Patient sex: M
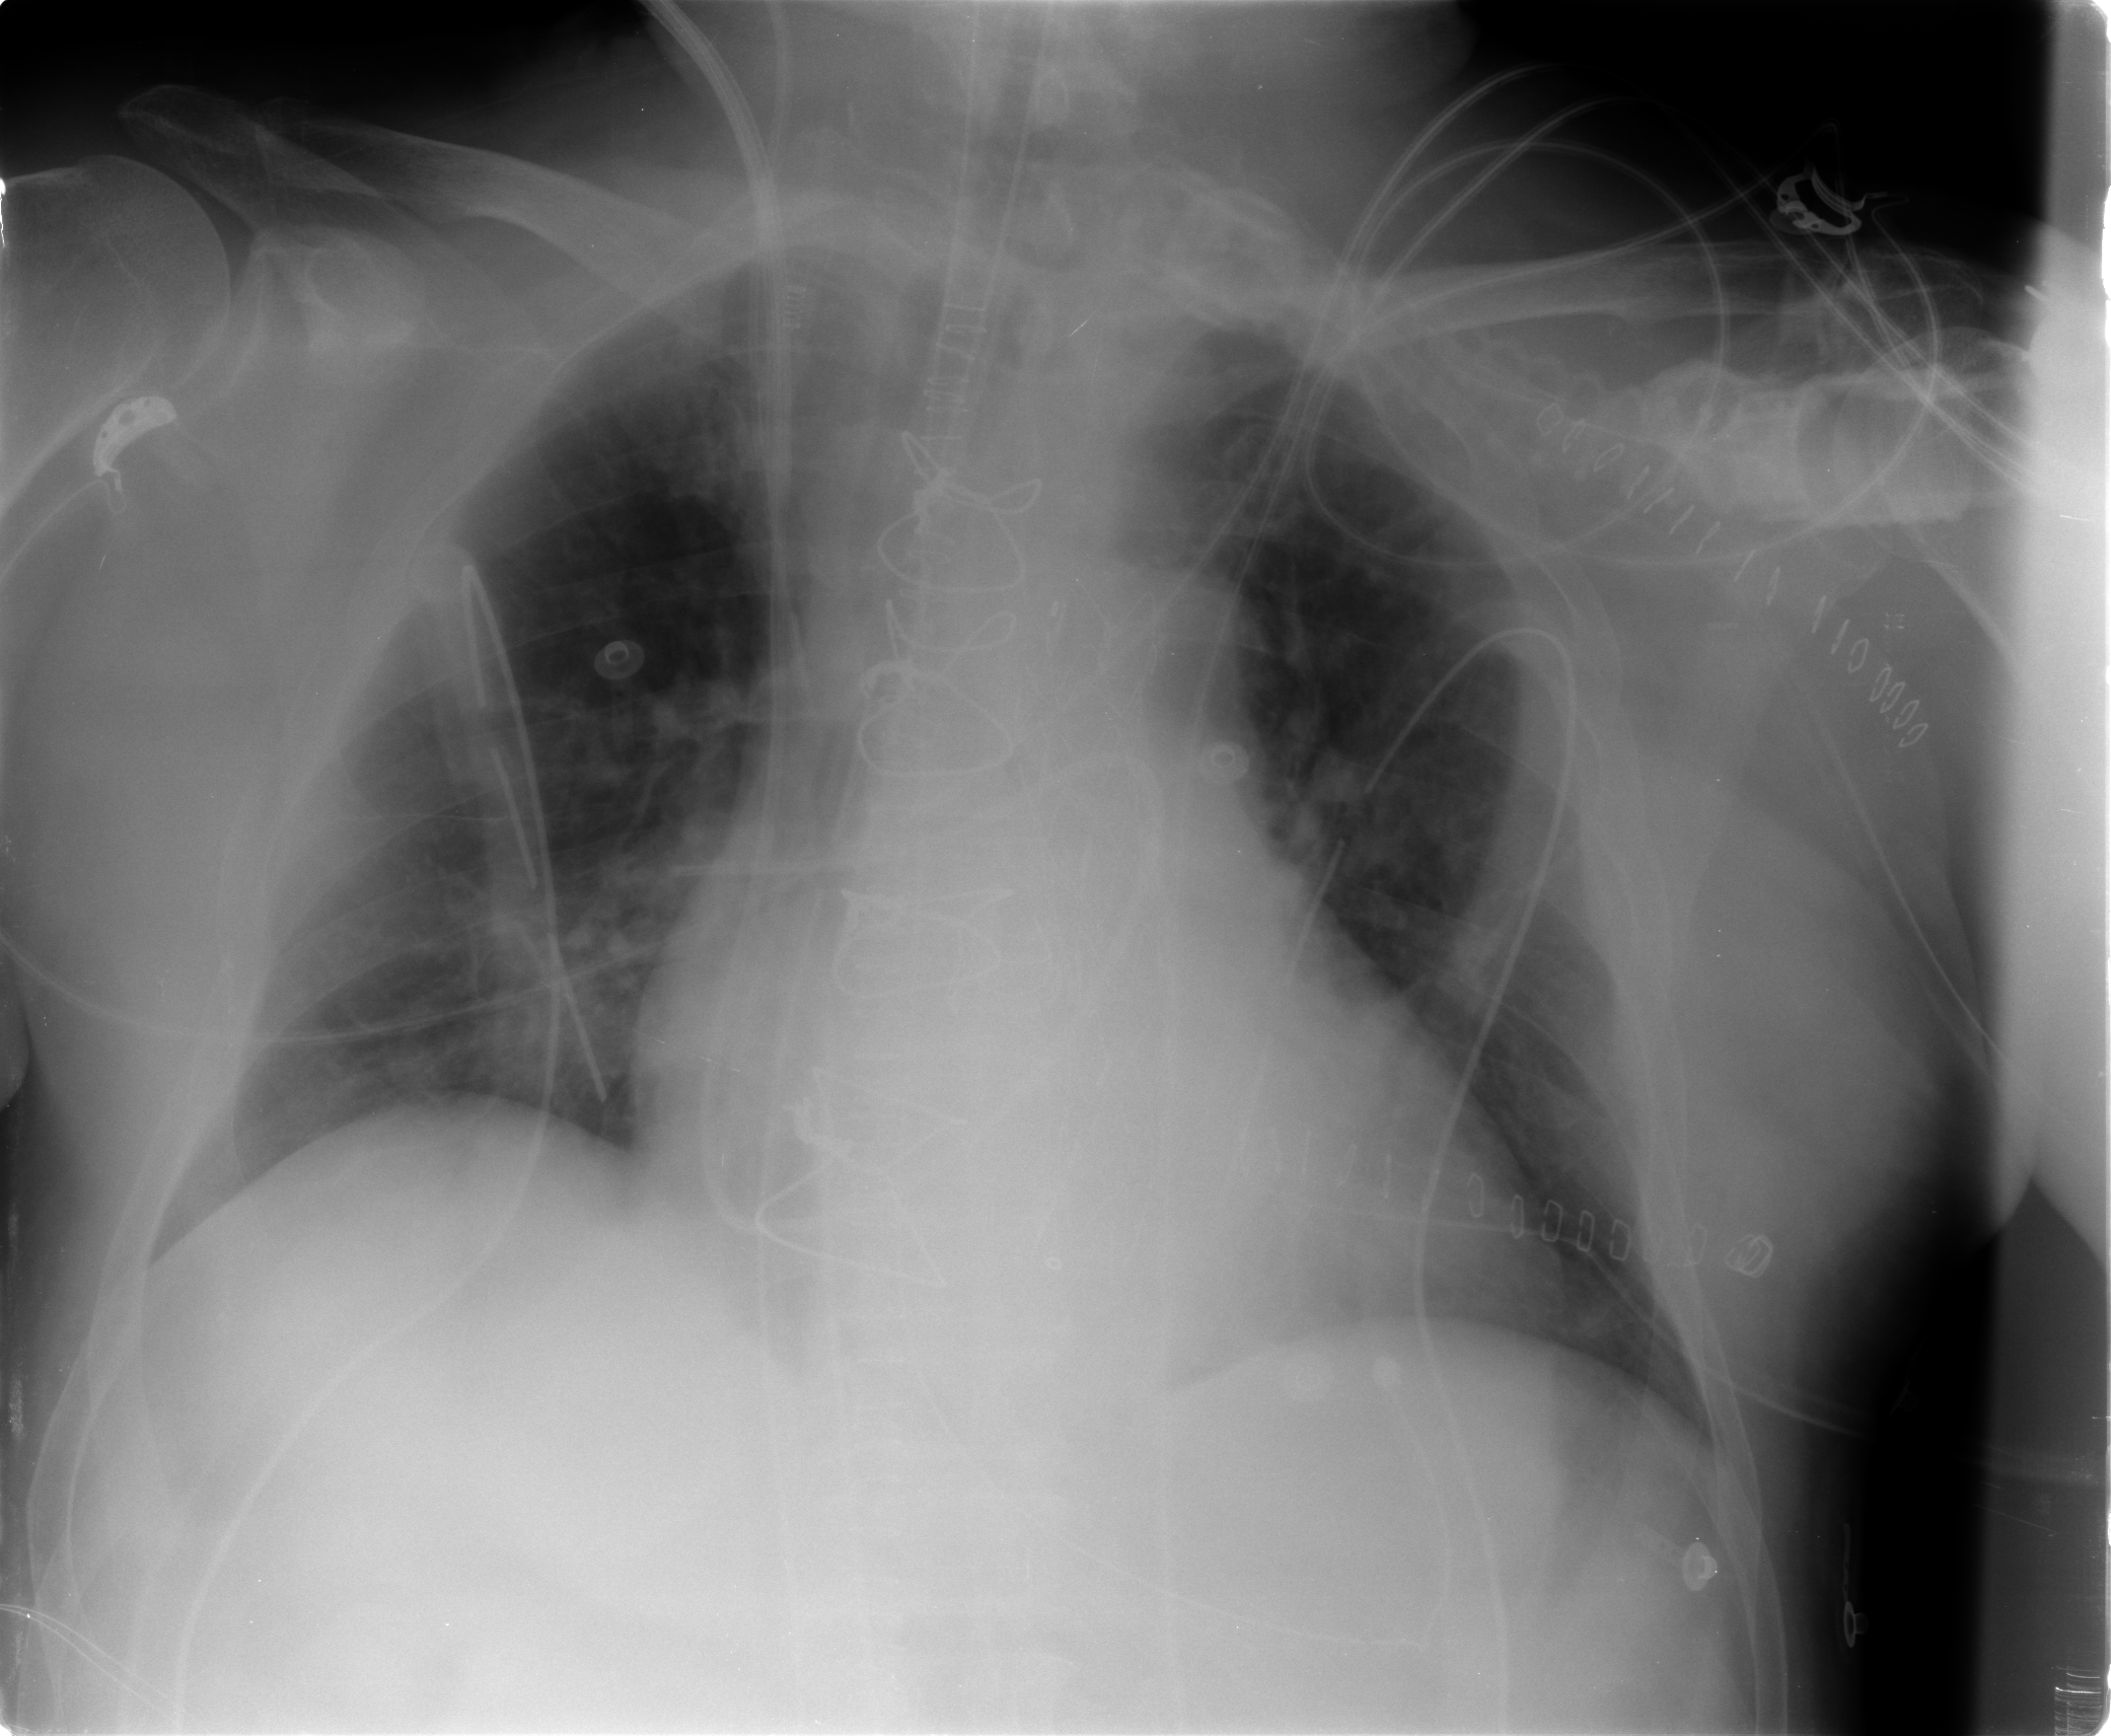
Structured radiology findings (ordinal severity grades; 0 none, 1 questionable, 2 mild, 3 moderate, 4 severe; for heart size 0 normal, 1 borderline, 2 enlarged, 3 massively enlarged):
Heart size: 2
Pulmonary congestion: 2
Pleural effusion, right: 0
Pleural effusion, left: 0
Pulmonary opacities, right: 0
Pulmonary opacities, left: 0
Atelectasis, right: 2
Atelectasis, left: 1